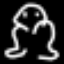
Label: frog